Question: When create Java classes in either Code/Java or by creating folder insider 'WebContent\WEB-INF' then the generated class files get stored inside 'WebContent\WEB-INF\classes' folder. At least that's what the Java Build Path for my database properties tells me.

But I am unable to find this folder in my Domino Designer. I checked in Domino Designer and Java perspective under Package Explorer window. It does show up when I click on the "Browse..." button in above picture.
How can I see generated class files for my Java code in Domino Designer?
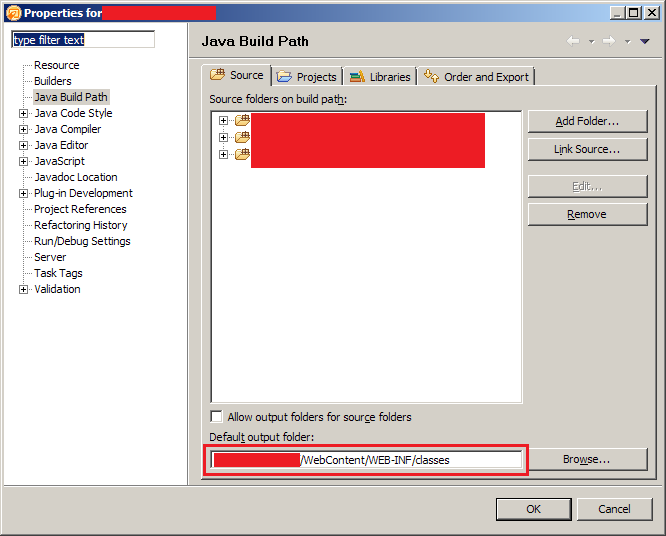
Answer: You can't see them in the Package Explorer. Instead go to the Project Explorer. In the submenu (three horizontal lines above one another) select Customize View... And remove the tick from Java Output Folders resources. You'll then see the class files.